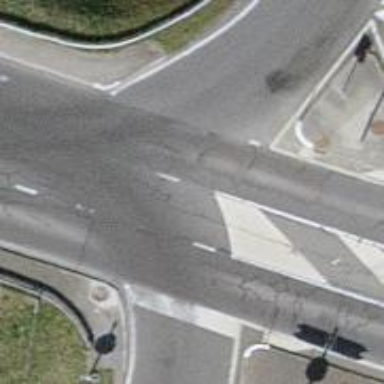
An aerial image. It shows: Secondary road with asphalt surface designed for buses.